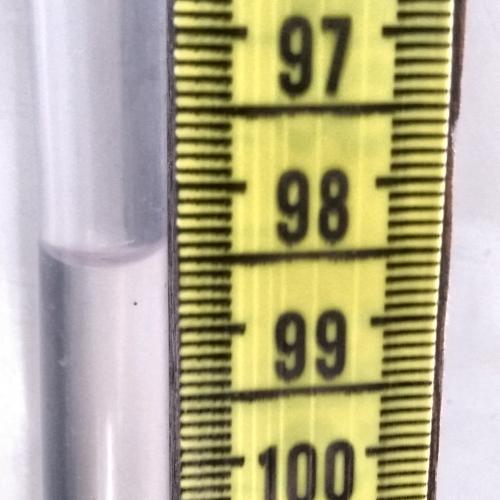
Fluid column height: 98.5 cm